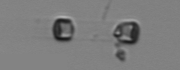
Label: Skeletonema